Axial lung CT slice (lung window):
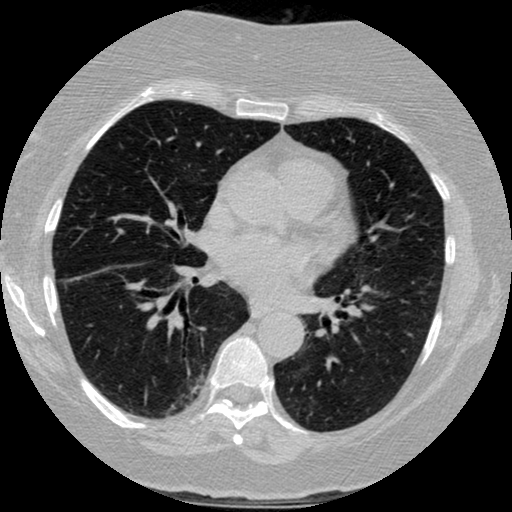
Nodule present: no